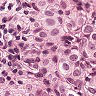
Metastatic tissue present: yes